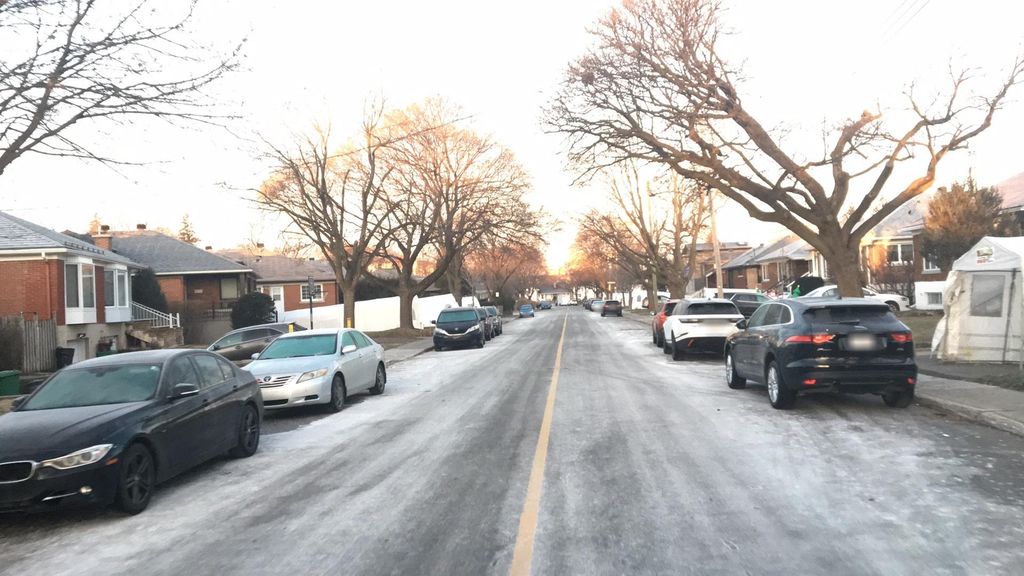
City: montreal